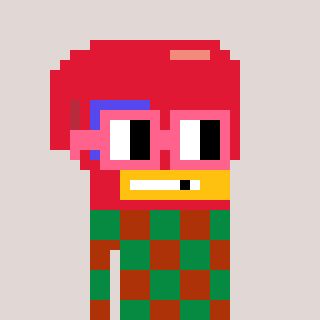
a pixel art character with square pink glasses, a boxing glove-shaped head and a hotbrown-colored body on a warm background